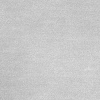
Atmospheric dust classification: dusty